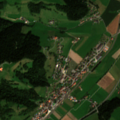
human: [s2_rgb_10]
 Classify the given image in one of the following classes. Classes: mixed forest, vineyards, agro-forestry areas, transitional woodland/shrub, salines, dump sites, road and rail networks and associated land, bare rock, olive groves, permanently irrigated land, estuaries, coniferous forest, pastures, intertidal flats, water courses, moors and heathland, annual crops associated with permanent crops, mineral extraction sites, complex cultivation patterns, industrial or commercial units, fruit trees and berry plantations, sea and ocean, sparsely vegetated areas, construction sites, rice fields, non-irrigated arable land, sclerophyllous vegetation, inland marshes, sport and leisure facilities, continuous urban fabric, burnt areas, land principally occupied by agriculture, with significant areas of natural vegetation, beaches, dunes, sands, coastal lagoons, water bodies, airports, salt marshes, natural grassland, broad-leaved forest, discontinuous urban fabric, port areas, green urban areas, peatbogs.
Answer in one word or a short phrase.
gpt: discontinuous urban fabric, non-irrigated arable land, pastures, complex cultivation patterns, coniferous forest